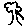
Label: tree